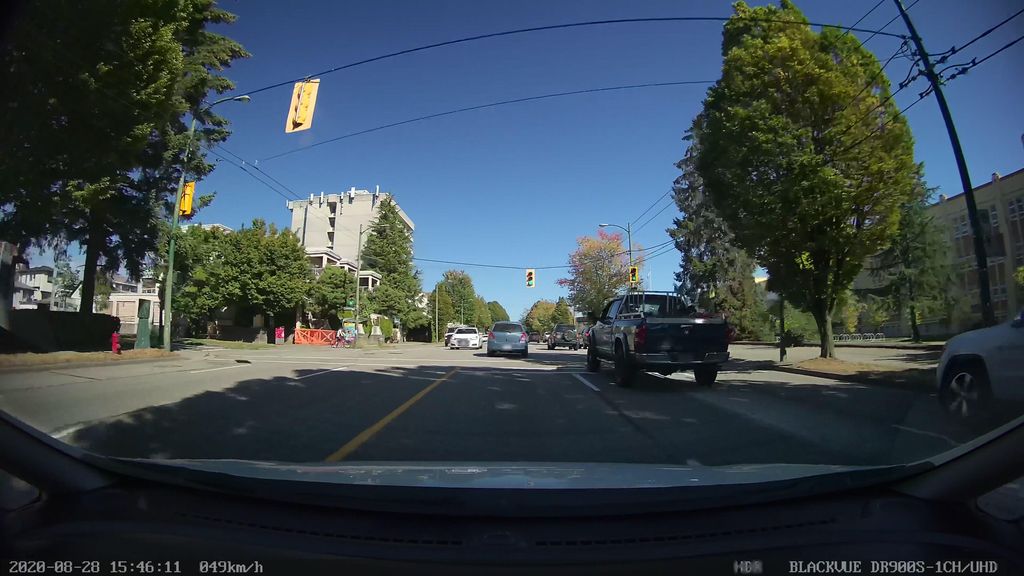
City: vancouver